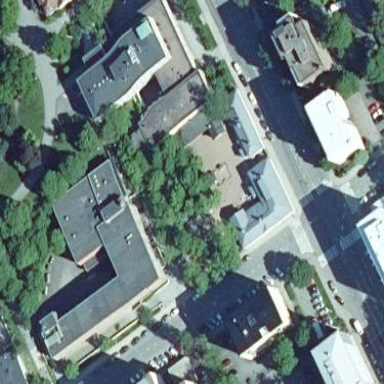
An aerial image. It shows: Kindergarten.